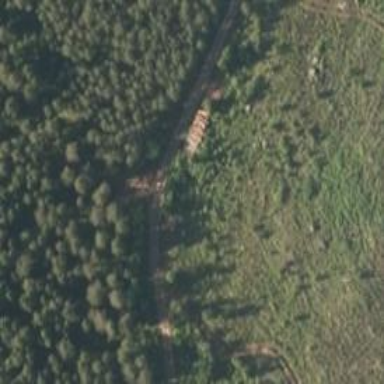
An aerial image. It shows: Unclassified road with grade4 track type.